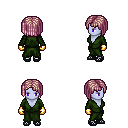
a pixel art fantasy rpg character, female body template, dark elf, purple skin, green robe, teal pants, white blonde pageboy hairstyle, gold gloves, ghillies, four views (front, back, left, right), 2x2 character sprite sheet, small pixel art, hard edges, no anti-aliasing